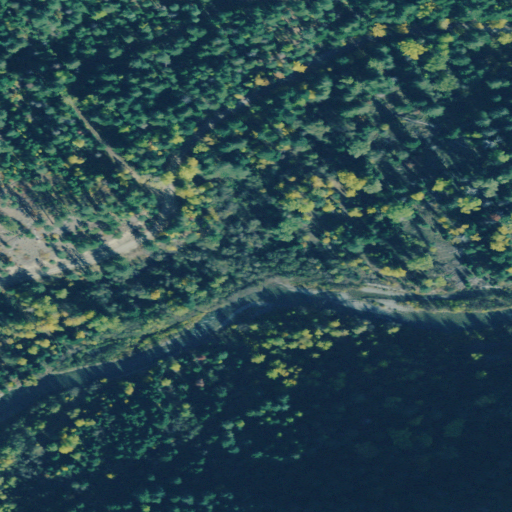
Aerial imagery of valley in Montana named Berry Gulch containing evergreen forest, herbaceous wetlands, woody wetlands, and shrub